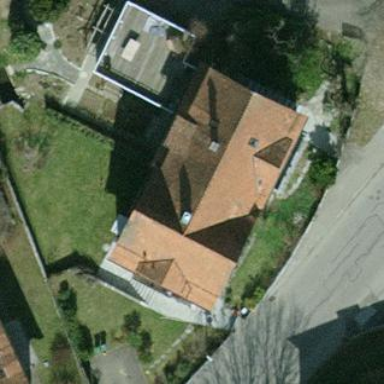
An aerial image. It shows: House with gambrel roof shape.